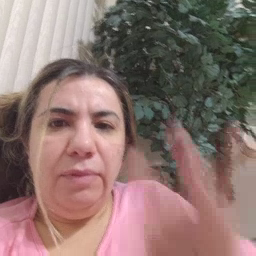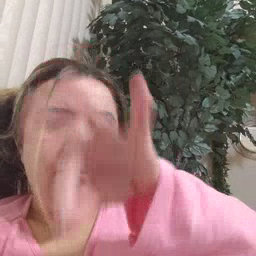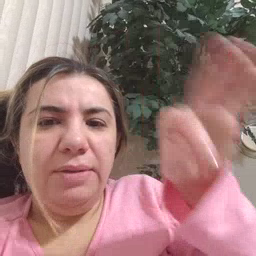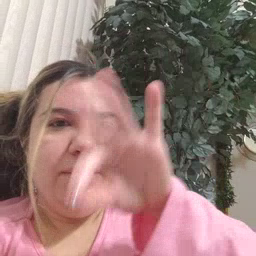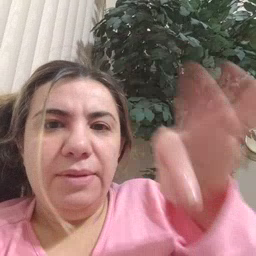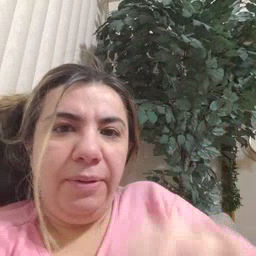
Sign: frenchfries